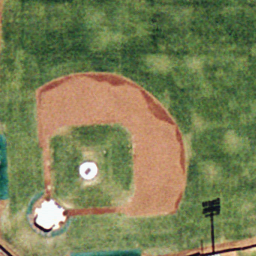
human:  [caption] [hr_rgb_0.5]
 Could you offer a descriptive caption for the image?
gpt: It is a regular baseball diamond .

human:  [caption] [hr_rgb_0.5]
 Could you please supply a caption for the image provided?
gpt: This is a baseball diamond .

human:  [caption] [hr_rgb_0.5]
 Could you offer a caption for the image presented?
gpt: A regular baseball diamond compose of manicured lawns and sand .

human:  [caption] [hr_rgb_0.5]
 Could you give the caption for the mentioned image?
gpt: It is a new baseball diamond with sands and grass .

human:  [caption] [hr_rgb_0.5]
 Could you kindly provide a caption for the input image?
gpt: A regular baseball diamond compose of manicured lawns and sand .